Field crop: maize
Growth stage: 2
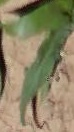
Species: maize